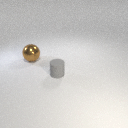
large brown metal sphere to the left of small gray rubber cylinder